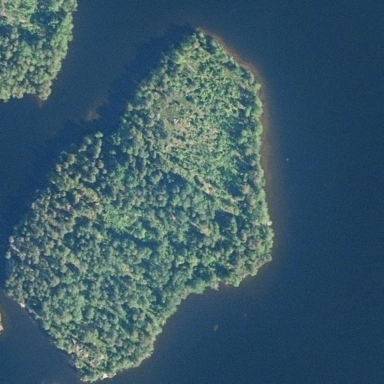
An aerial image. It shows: Island.